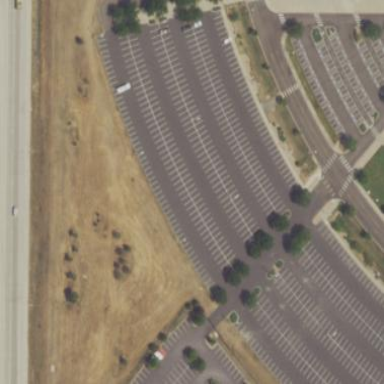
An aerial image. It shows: Paved parking area.